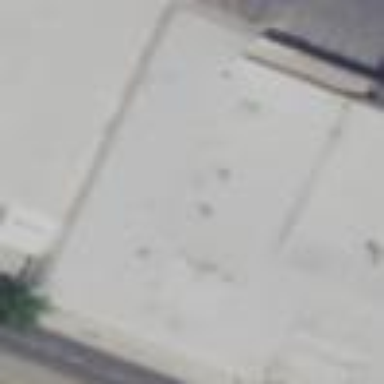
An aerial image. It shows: Amusement arcade building.